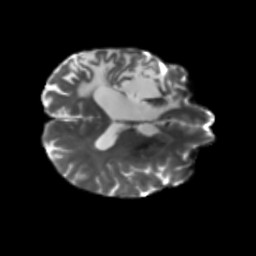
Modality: T2w
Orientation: axial
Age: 57
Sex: male
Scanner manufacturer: siemens
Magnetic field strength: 3 T
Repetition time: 5.25 s
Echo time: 0.08 s